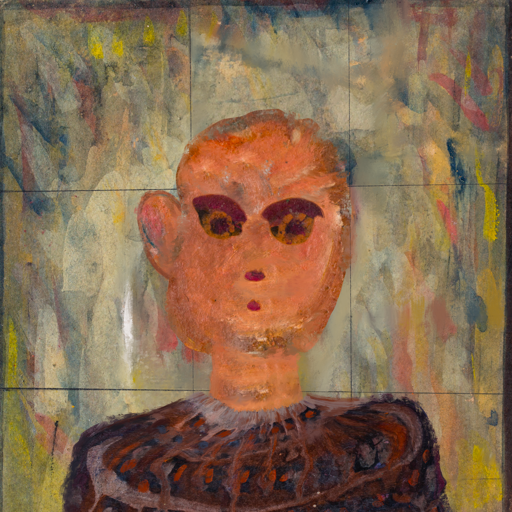
Background: GypsyMother, Head And Neck Front: Boggyland, Face Front: Doll, Bust: Hypocrite, Hair Front: Blank, Head Accessory: Blank, Second Necklace: Blank, Necklace: Blank, Baby: Blank